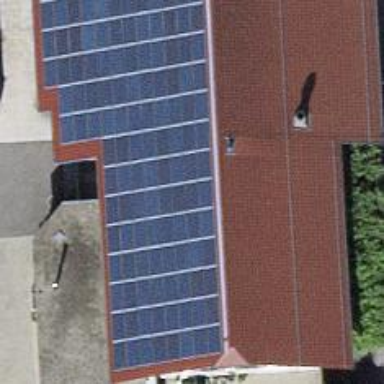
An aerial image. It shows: Solar power generator.